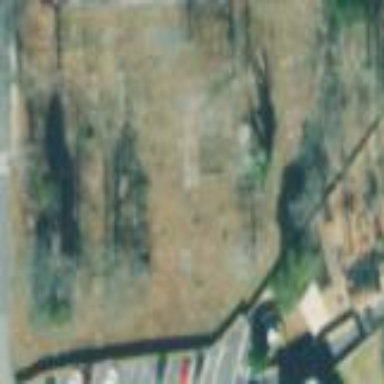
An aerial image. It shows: Cemetery.